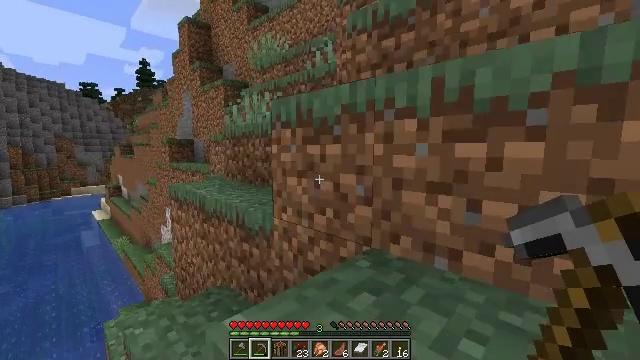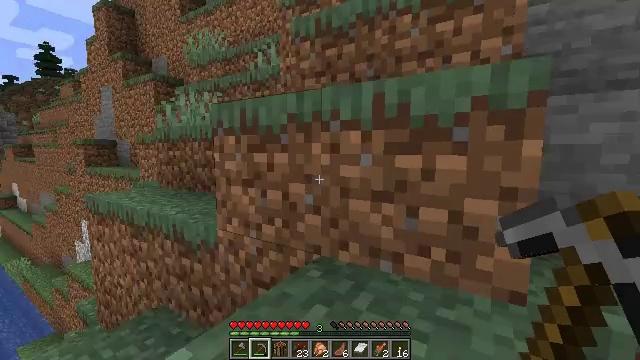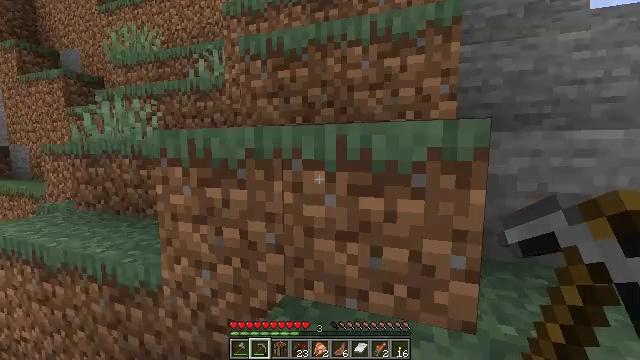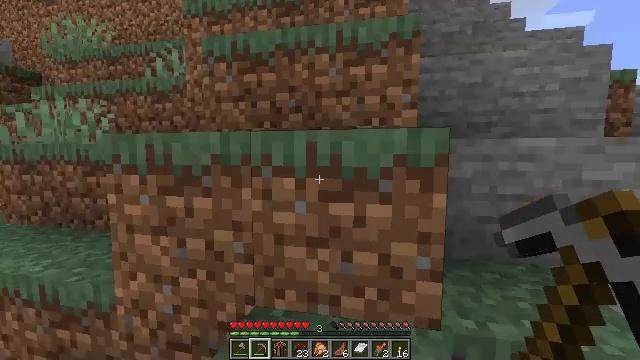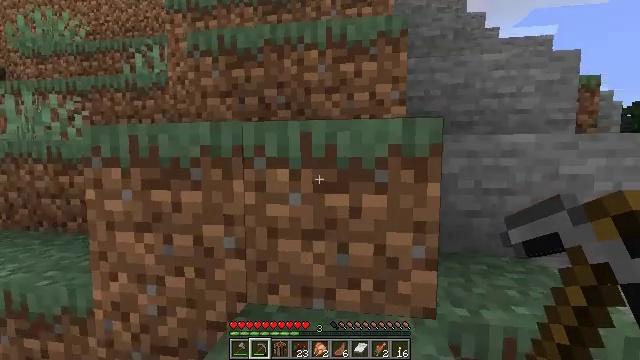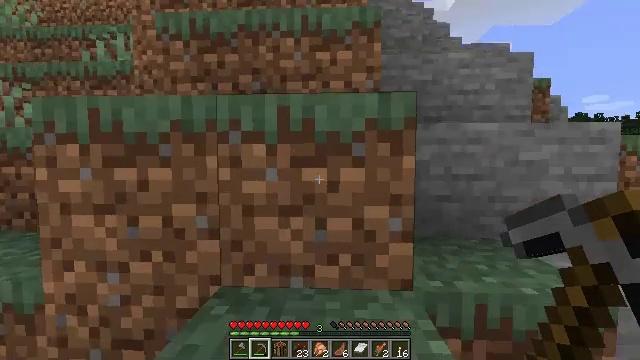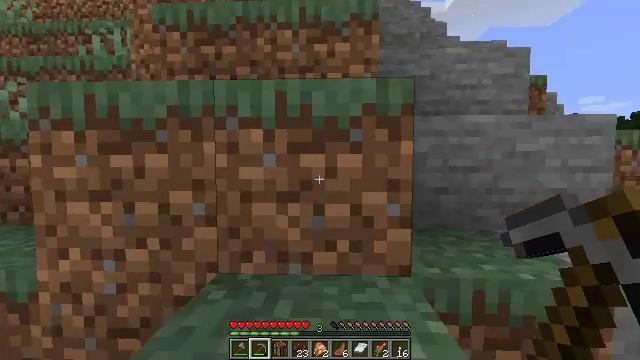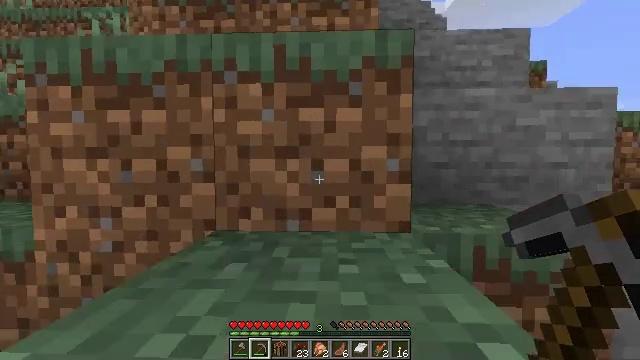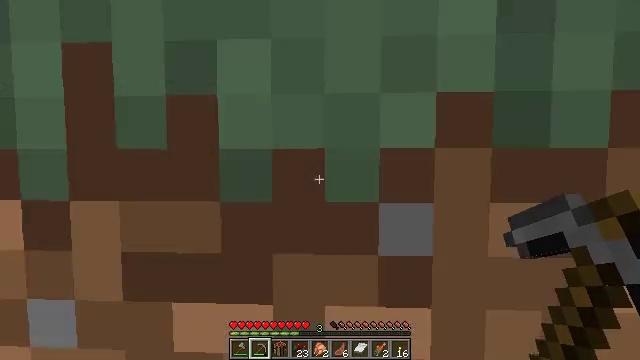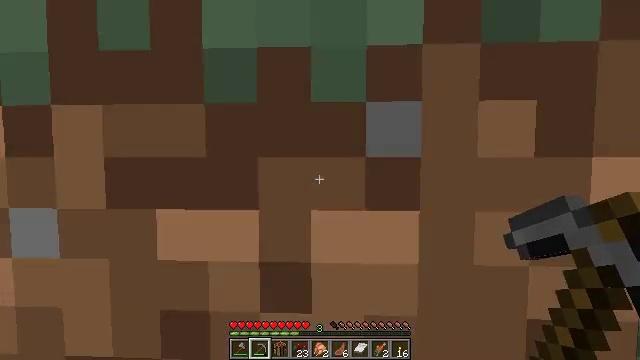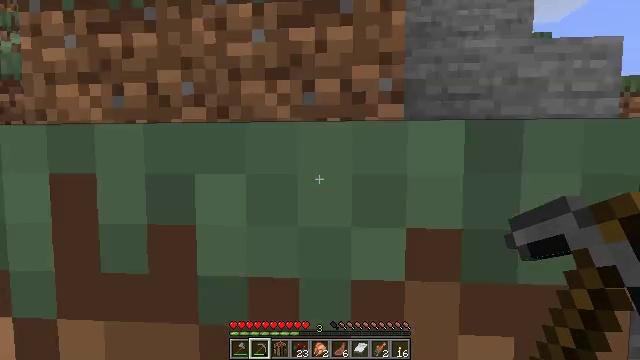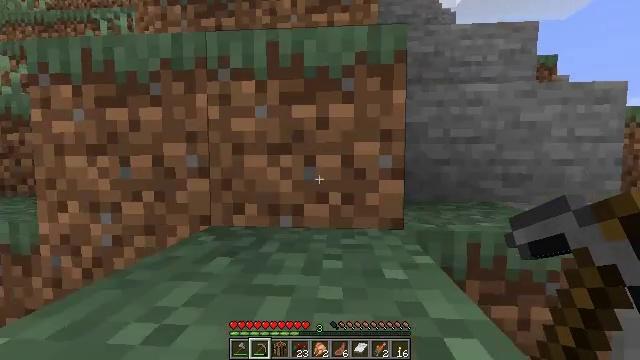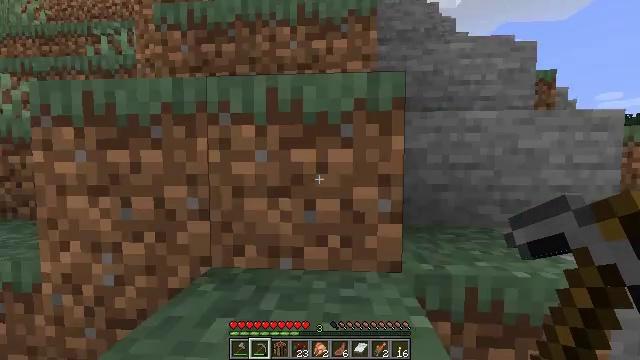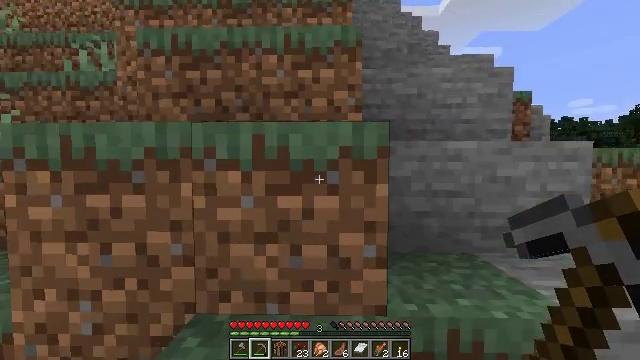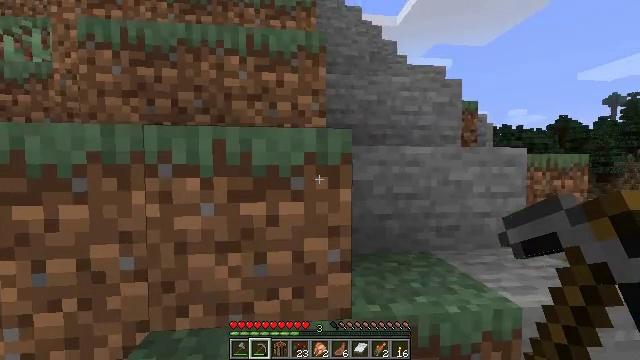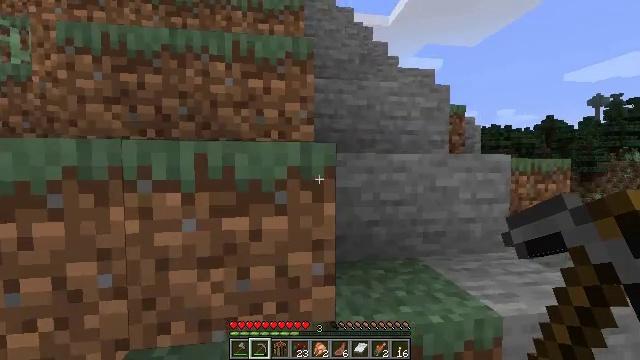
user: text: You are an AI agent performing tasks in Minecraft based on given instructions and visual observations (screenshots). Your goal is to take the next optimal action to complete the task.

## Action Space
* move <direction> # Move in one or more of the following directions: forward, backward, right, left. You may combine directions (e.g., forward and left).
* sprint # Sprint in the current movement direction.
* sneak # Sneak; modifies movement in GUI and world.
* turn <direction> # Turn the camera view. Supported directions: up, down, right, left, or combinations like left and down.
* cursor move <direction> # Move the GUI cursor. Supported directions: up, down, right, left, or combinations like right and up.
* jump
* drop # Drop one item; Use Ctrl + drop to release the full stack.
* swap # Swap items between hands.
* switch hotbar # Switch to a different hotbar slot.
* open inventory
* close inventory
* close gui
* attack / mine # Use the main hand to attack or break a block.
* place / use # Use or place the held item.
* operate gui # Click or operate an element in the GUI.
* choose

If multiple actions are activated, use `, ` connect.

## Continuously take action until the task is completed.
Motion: motion action
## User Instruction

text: Break the dandelion to obtain it.
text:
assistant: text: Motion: move forward and move right, turn right, jump
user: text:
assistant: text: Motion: move forward and move right, turn right, jump
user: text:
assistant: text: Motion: move forward and move right, turn right, jump
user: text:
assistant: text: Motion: move forward and move right, turn right, jump
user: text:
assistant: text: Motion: move forward and move right, turn right and up, jump
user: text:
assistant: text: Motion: move forward and move right, jump
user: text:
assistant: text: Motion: move forward and move right, jump
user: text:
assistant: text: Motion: move forward and move right, jump
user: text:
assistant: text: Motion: move forward, jump
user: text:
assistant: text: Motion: move forward, turn left, jump
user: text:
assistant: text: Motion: move forward, jump
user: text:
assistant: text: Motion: move forward, jump
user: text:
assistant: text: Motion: move forward, turn right, jump
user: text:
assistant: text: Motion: move forward and move right, turn right, jump
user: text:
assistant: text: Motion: move forward and move right, turn right, jump
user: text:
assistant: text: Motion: move forward and move right, turn right, jump
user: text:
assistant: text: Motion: move forward and move right, jump
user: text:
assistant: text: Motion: move forward and move right, turn down, jump
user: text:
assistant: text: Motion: move forward and move right, jump
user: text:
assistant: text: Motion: move forward and move right
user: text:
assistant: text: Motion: move forward and move right
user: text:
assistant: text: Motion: move forward and move right
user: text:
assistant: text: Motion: move forward and move right
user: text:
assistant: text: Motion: move forward
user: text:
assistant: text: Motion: move forward
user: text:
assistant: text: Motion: move forward
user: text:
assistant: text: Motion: move forward, jump
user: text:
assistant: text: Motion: move forward, turn left, jump
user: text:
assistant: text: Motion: move forward, turn left, jump
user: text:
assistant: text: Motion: move forward, turn left, jump